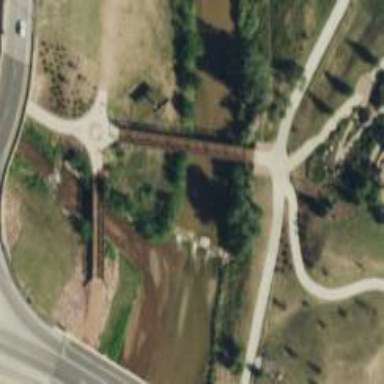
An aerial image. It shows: Trestle bridge over cycleway.